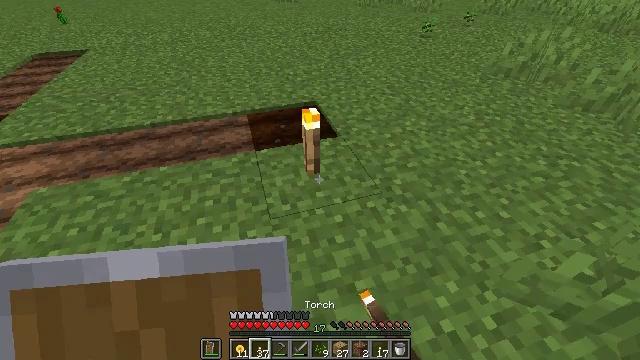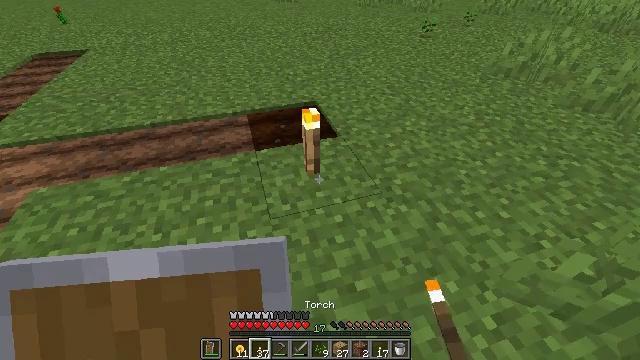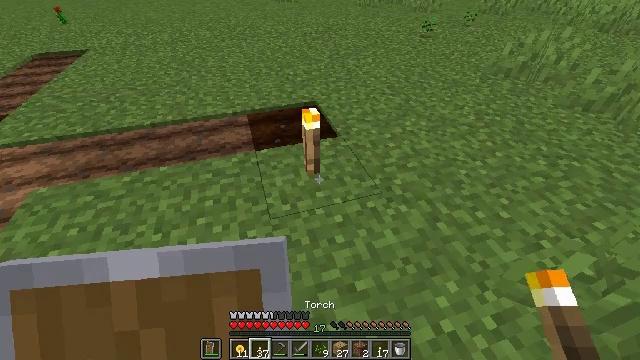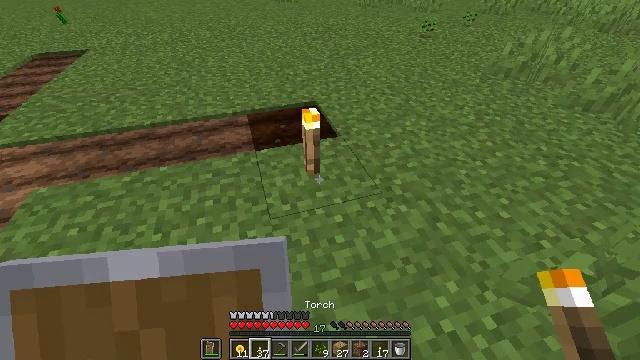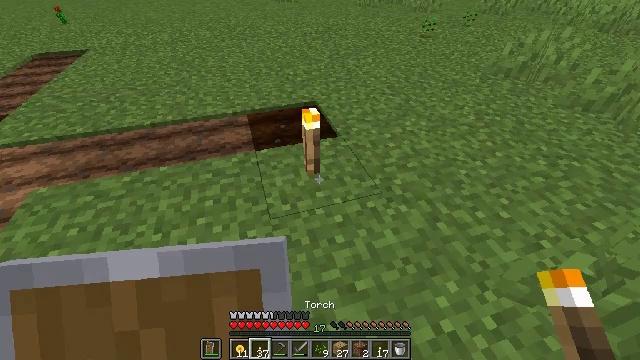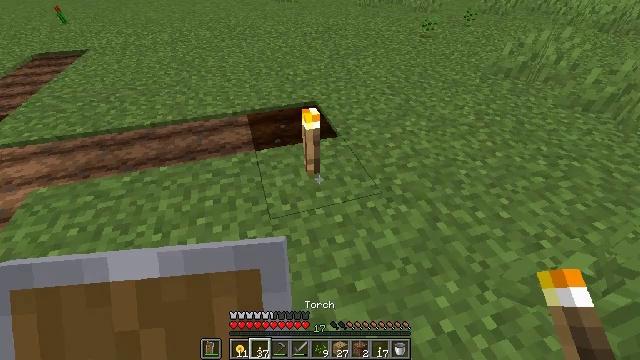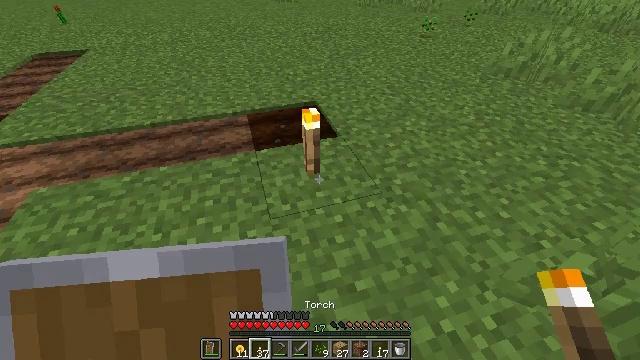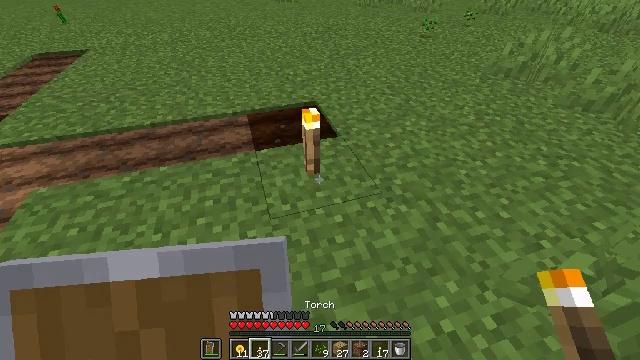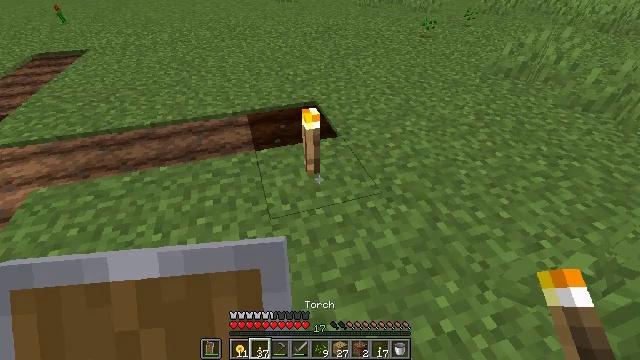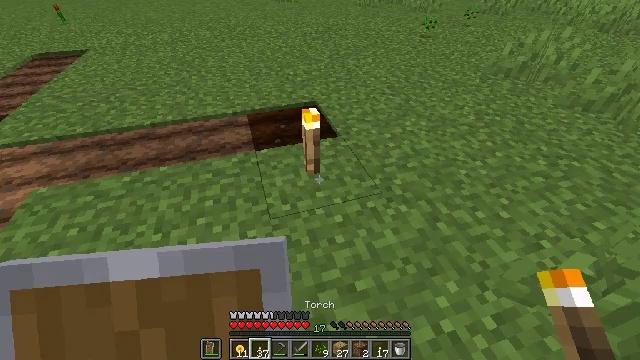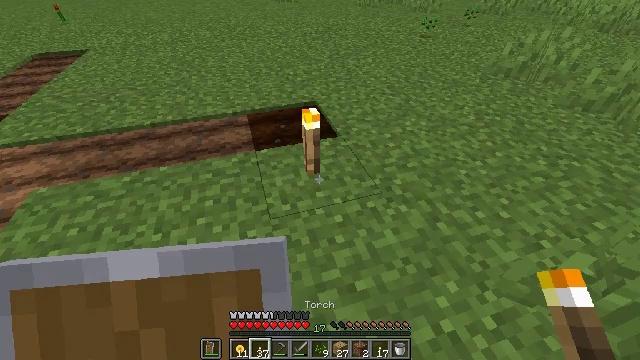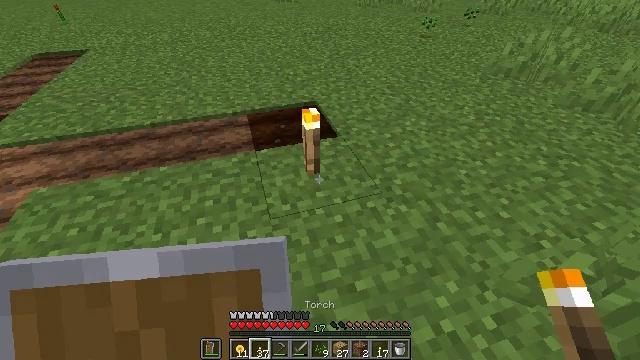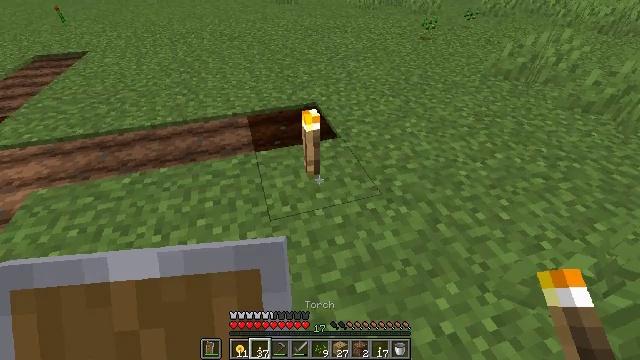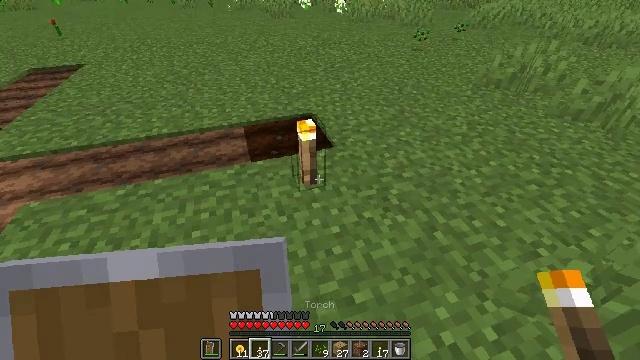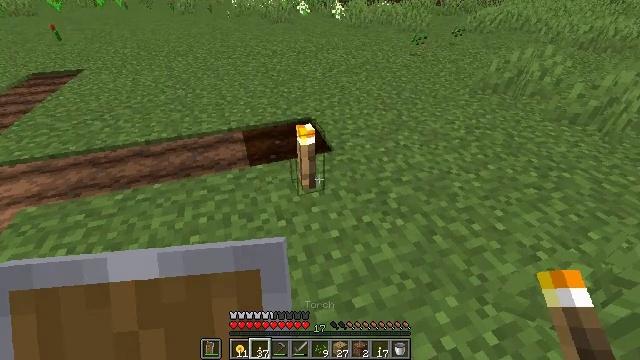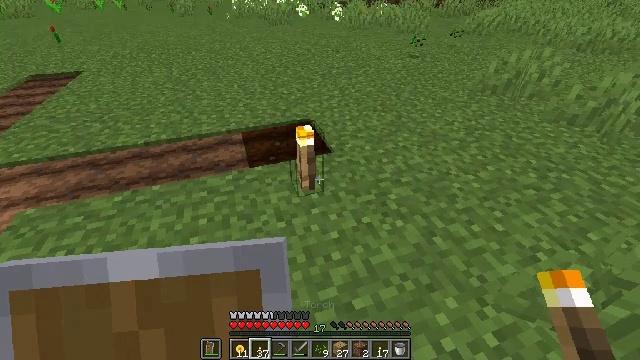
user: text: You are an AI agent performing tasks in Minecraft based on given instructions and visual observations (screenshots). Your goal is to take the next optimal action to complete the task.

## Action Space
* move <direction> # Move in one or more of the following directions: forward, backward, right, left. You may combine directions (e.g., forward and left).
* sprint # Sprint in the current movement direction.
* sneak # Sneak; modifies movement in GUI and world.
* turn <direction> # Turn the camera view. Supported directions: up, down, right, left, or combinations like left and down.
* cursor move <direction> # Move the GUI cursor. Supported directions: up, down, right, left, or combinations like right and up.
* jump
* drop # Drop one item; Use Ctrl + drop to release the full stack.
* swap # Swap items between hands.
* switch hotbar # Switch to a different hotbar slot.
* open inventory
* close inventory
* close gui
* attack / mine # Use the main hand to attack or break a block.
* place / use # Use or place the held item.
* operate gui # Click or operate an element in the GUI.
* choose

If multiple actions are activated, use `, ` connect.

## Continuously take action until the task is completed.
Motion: motion action
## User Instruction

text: Retrieve the torch.
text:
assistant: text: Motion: no_op
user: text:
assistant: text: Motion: no_op
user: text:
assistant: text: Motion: no_op
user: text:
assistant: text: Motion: no_op
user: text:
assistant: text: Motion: no_op
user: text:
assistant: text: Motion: no_op
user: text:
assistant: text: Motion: no_op
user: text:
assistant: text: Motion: no_op
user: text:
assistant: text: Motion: no_op
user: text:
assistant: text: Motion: no_op
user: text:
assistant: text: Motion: no_op
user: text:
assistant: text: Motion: no_op
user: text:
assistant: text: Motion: turn right and up
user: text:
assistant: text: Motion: no_op
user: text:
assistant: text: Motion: no_op
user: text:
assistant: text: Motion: no_op
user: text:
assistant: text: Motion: no_op
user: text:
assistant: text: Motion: no_op
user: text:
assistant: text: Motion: no_op
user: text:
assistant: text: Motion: no_op
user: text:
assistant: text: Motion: no_op
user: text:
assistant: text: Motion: no_op
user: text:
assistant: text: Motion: no_op
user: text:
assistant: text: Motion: no_op
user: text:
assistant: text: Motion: no_op
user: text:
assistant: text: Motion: no_op
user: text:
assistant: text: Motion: no_op
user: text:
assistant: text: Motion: no_op
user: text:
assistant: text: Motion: no_op
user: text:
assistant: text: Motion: no_op